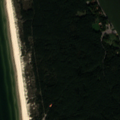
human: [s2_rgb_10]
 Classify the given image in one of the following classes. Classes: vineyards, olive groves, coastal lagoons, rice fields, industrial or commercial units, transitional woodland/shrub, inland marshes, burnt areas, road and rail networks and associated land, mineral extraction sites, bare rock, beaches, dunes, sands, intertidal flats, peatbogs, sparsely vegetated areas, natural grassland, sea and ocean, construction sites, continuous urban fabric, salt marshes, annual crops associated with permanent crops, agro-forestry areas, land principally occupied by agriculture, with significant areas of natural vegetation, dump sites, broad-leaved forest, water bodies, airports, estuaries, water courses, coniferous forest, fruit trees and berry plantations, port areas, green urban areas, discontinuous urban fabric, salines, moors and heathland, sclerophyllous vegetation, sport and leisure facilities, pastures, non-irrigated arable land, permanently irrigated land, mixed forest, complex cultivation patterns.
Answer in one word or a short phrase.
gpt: discontinuous urban fabric, coniferous forest, beaches, dunes, sands, coastal lagoons, sea and ocean